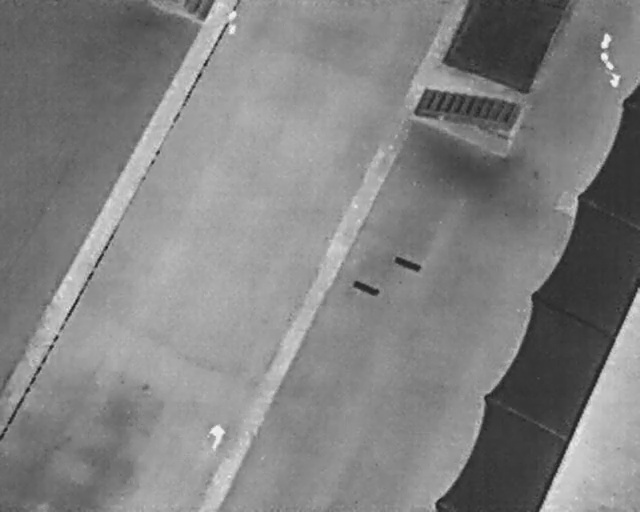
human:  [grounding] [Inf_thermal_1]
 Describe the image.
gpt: In the satellite image, there is  <ref>1 medium person </ref> <box>[[34, 3, 38, 5, 2]]</box> located at top,  <ref>1 large person </ref> <box>[[31, 83, 36, 86, 2]]</box> located at bottom.